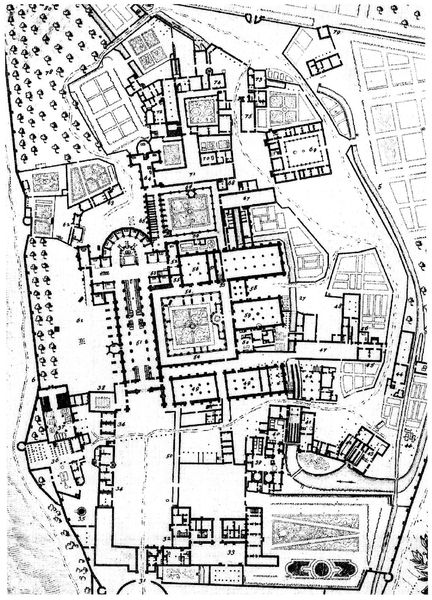
Titel: Kloster Clairvaux
Standort: Clairvaux (EU - F)
Schlagwörter: bäume, skizze, straße, säulen, zeichnung, haus, felder, kirche, wege, garten, dorf, mauer, straßen, kloster, räume, karte, plan, gärten, landkarte, grundriss, maßstab, kirchenriss, burganlage, skuzze, gaten, parkanalge